Question: I have this table:

And time ago I was looking the way to make it possible display columns in rows with PHP table from MySQL data and I found it! Someone here help me with that.
But now I see a mistake, error in some line because I need to show the "prov_name" values from DB in the '<th>' not the field name from the table , I mean like this <URL>.
Now I see that the error is in this line:
'''
<th colspan="2"><?php echo "prov_name $x"; ?></th>
'''
I know that is wrong because should be say $prov_name or something with variable because the prov_name always is different.
This is the code (all works fine except that):
'''
$db = JFactory::getDbo();
$query = $db->getQuery(true);
$data = array();
$query="SELECT * from provprices WHERE CA_id= ".$CA_id;
$results = mysql_query($query);
$db->setQuery("SELECT * from provprices");
while($row = mysql_fetch_array($results)) {
$data[$row['prov_name']][] = $row;
}
$keys = array_keys($data);
$size = count($keys);
$vals = array();
// grouping:
// if there are six (cam1 to cam6)
// then group them by cam1, ... to cam6, then repeat until theres no more left
while(count($data) > 0) {
foreach($keys as $key) {
if(!empty($data[$key])) {
$vals[] = array_shift($data[$key]);
} else {
unset($data[$key]); // remove them if empty
}
}
}
$vals = array_chunk($vals, $size); // split them by how many prov_names
?>
<div class="datagrid" id='Three'>
<table class="prices" >
<!-- PROV NAMES -->
<tr><?php for($x = 1; $x <= $size; $x++): ?>
////////////////////////////////////// THIS LINE
<th colspan="2"><?php echo "prov_name $x"; ?></th>
////////////////////////////////////// THIS LINE
<?php endfor; ?></tr>
<!-- unitval totvals -->
<tr><?php for($x = 1; $x <= $size; $x++): ?>
<td style="background-color: #00CDB9; border-bottom: 4px solid #006f7d; color: white; font-weight: bold; border-right: 4px solid #006f7d;">Valor Unitario
</td>
<td style="background-color: #00CDB9; border-bottom: 4px solid #006f7d; color: white; font-weight: bold; ">
Valor Total
</td>
<?php endfor; ?>
</tr>
<!-- the grouped values -->
<?php foreach($vals as $val): ?>
<tr>
<?php foreach($val as $v): ?>
<td><?php echo $v['unitval']; ?></td>
<td><?php echo $v['totval']; ?></td>
<?php endforeach; ?>
</tr>
<?php endforeach; ?>
</table>
'''
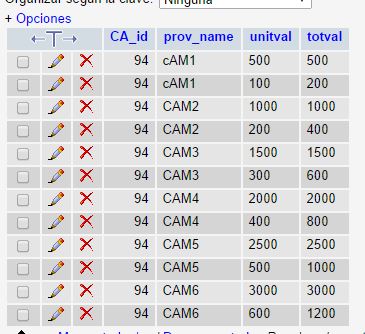
Answer: You're already close, just print them directly:
'''
<!-- PROV NAMES -->
<tr>
<?php foreach($keys as $prov_name): ?>
<th><?php echo $prov_name; ?></th>
<?php endforeach; ?>
</tr>
'''